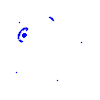
Particle: kaon